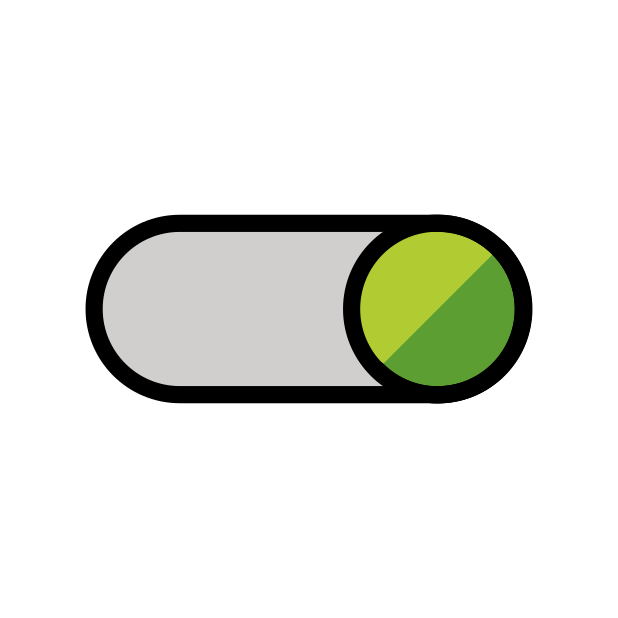
toggle button state B